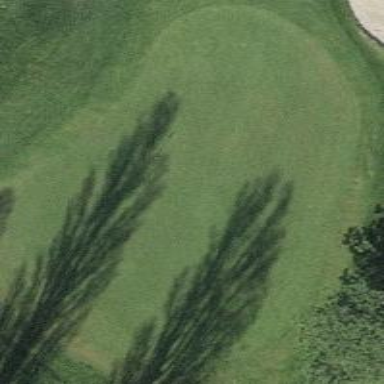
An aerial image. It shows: Picturesque green golfing area with grass land use.